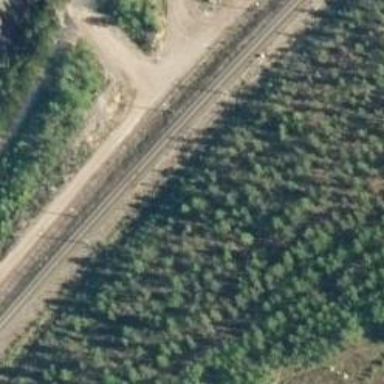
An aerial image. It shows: Railway signal.